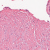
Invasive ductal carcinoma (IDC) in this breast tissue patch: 0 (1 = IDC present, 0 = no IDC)